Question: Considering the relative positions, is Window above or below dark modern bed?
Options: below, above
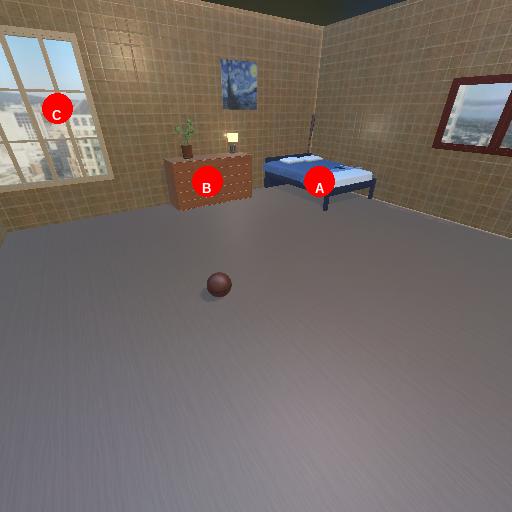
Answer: below